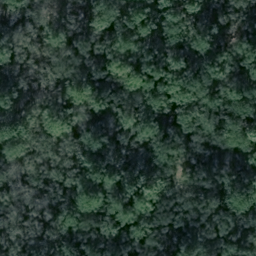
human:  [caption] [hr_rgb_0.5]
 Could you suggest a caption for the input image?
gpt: A dense forest with lots of green plants .

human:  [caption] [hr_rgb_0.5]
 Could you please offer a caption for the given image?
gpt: This is a forest with lots of green plants in the shadow .

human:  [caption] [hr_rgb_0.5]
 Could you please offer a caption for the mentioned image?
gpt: There is a dense forest with some plants in the shadow .

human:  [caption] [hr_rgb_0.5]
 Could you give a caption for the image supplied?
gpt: This is a dense forest with dark green plants .

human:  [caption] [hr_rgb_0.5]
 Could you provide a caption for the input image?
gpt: A dense forest with dark green plants .